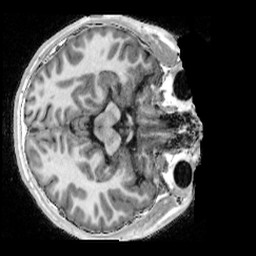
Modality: UNIT1_denoised
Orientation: axial
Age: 12
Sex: male
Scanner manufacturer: siemens
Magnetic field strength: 3 T
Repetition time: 4 s
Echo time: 0.00303 s